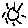
Label: sun